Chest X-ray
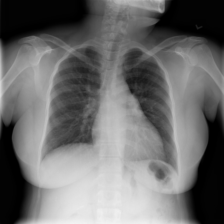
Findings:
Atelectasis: negative
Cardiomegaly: positive
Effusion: negative
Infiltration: positive
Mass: negative
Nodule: negative
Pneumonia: negative
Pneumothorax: negative
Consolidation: negative
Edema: negative
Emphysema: negative
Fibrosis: negative
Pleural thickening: negative
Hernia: negative